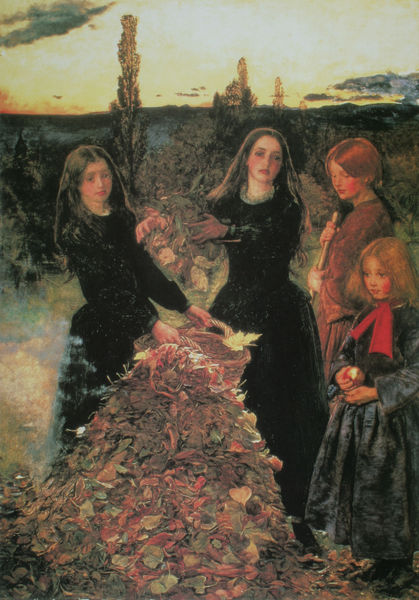
Titel: Herbstblätter
Künstler: John Everett Millais
Standort: Manchester
Institution: City Art Galleries
Schlagwörter: baum, berg, blau, blätter, dunkel, feuer, gemälde, himmel, laub, weiß, wolken, bäume, frauen, gelb, grün, landschaft, mädchen, ocker, abend, braun, frau, haar, hell, hintergrund, kleid, kleider, licht, orange, schwarz, blick, blüten, rot, schal, tuch, wolke, beige, malerei, schleife, symbolismus, blond, gesichter, halten, trauer, dämmerung, feld, horizont, natur, sonnenaufgang, rauch, sonne, haare, kind, blatt, pflanzen, england, mittelscheitel, scheitel, tal, wald, anhöhe, arbeit, kinder, zypressen, apfel, stab, ernte, sammeln, sonnenuntergang, herbst, jugendstil, weiblich, spielen, zopf, halstuch, korb, fallen, abendrot, geschwister, schwestern, foto, spiel, vier, brennen, haufen, zypresse, druck, leinwand, welk, werkzeug, lanschaft, präraffaeliten, stapel, laubhaufen, rechen, zwillinge, preraphaelite, heller himmel, langhaarig, kindr, berg herbst, haltuch, aufräumen, rosenbusch, 4 mädchen, 2 mädchen schwarz gekleidet, himmelengland